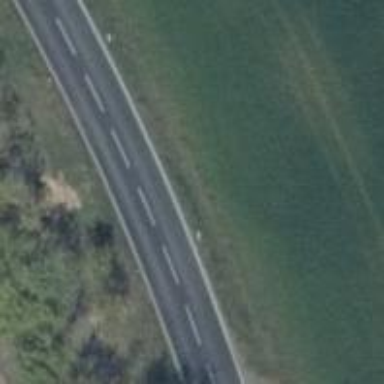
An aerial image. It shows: Secondary road with asphalt surface.